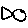
Label: fish